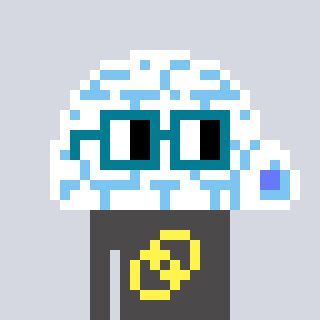
a pixel art character with square dark green glasses, a igloo-shaped head and a grayscale-colored body on a cool background